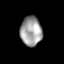
Tissue: lung
Cell type: Others
Senescence score: 0.2381
Nuclear area (px): 621
Mean DAPI intensity: 159.018